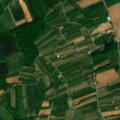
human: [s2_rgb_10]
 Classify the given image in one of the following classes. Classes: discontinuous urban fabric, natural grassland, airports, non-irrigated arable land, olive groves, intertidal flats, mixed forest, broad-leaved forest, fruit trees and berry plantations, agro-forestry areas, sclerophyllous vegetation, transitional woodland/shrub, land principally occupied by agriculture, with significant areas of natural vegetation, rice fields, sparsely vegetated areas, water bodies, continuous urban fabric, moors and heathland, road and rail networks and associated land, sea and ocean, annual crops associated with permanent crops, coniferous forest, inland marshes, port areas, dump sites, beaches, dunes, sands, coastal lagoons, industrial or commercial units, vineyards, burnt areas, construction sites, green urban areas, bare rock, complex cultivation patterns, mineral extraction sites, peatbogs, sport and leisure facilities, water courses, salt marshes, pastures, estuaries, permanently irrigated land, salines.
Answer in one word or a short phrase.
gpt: non-irrigated arable land, vineyards, complex cultivation patterns, land principally occupied by agriculture, with significant areas of natural vegetation, broad-leaved forest